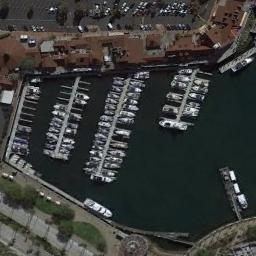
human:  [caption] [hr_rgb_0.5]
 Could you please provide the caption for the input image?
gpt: Many ships dock neatly on the sea side of the harbor surrounded by building roads and parking lots .

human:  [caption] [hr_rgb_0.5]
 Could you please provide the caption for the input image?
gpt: Many ships are in the harbor .

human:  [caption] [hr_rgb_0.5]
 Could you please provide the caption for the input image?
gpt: There are several ships in motion in the harbor .

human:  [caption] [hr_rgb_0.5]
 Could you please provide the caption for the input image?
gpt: The harbor with lots of neatly docked boats is surrounded by some buildings and the color of the waters is green .

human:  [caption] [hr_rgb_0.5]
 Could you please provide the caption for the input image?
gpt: There are some buildings and a parking lot beside the harbor with many ships .